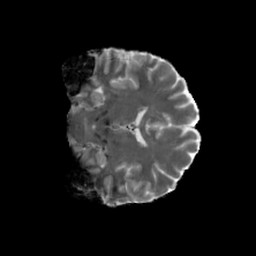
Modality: MD
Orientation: coronal
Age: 27
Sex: male
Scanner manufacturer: siemens
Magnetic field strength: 6.98 T
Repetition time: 7.08 s
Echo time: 0.0756 s